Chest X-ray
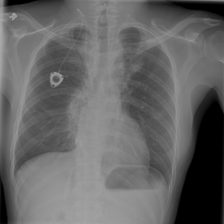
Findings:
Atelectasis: negative
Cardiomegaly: negative
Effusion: negative
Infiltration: negative
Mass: negative
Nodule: positive
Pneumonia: negative
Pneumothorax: negative
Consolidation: negative
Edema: negative
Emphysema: negative
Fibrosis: negative
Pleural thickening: positive
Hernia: negative